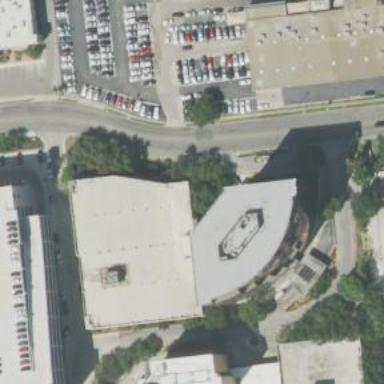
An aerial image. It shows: Multi-storey parking building.